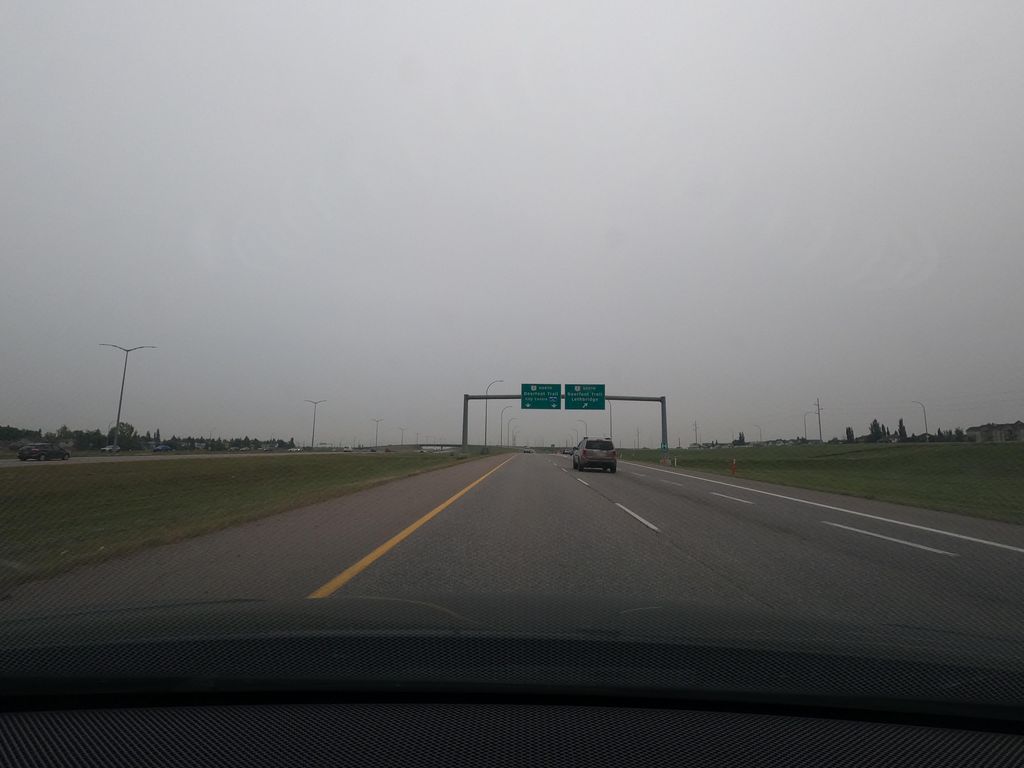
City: calgary